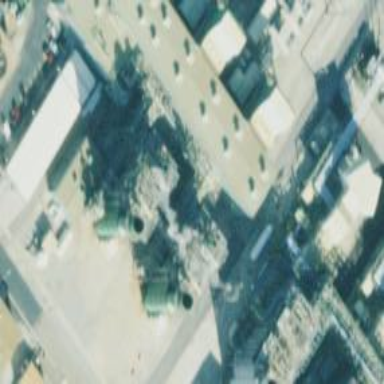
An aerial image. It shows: Gas-powered generator.